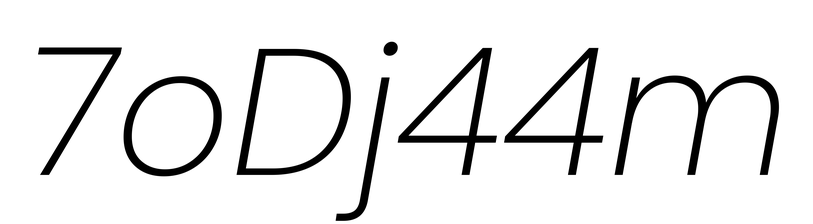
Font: Poppins-ExtraLightItalic